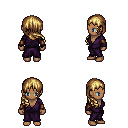
a pixel art fantasy rpg character, female body template, human, dark skin, purple robe, teal pants, blonde right-swept hairstyle, leather bracers, four views (front, back, left, right), 2x2 character sprite sheet, small pixel art, hard edges, no anti-aliasing